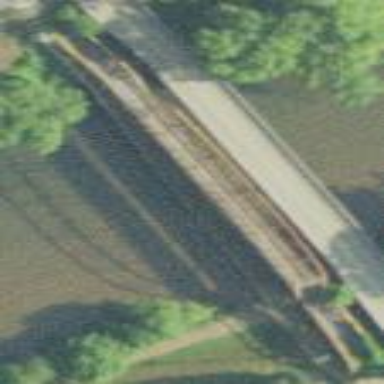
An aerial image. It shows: Man-made bridge.